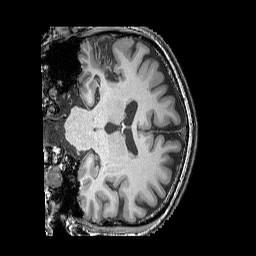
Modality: T1w
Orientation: coronal
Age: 63
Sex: male
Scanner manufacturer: siemens
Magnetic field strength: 3 T
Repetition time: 2.25 s
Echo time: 0.00411 s